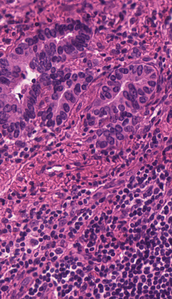
Tumor epithelial tissue: yes
Tumor-associated stroma tissue: yes
Normal tissue: no